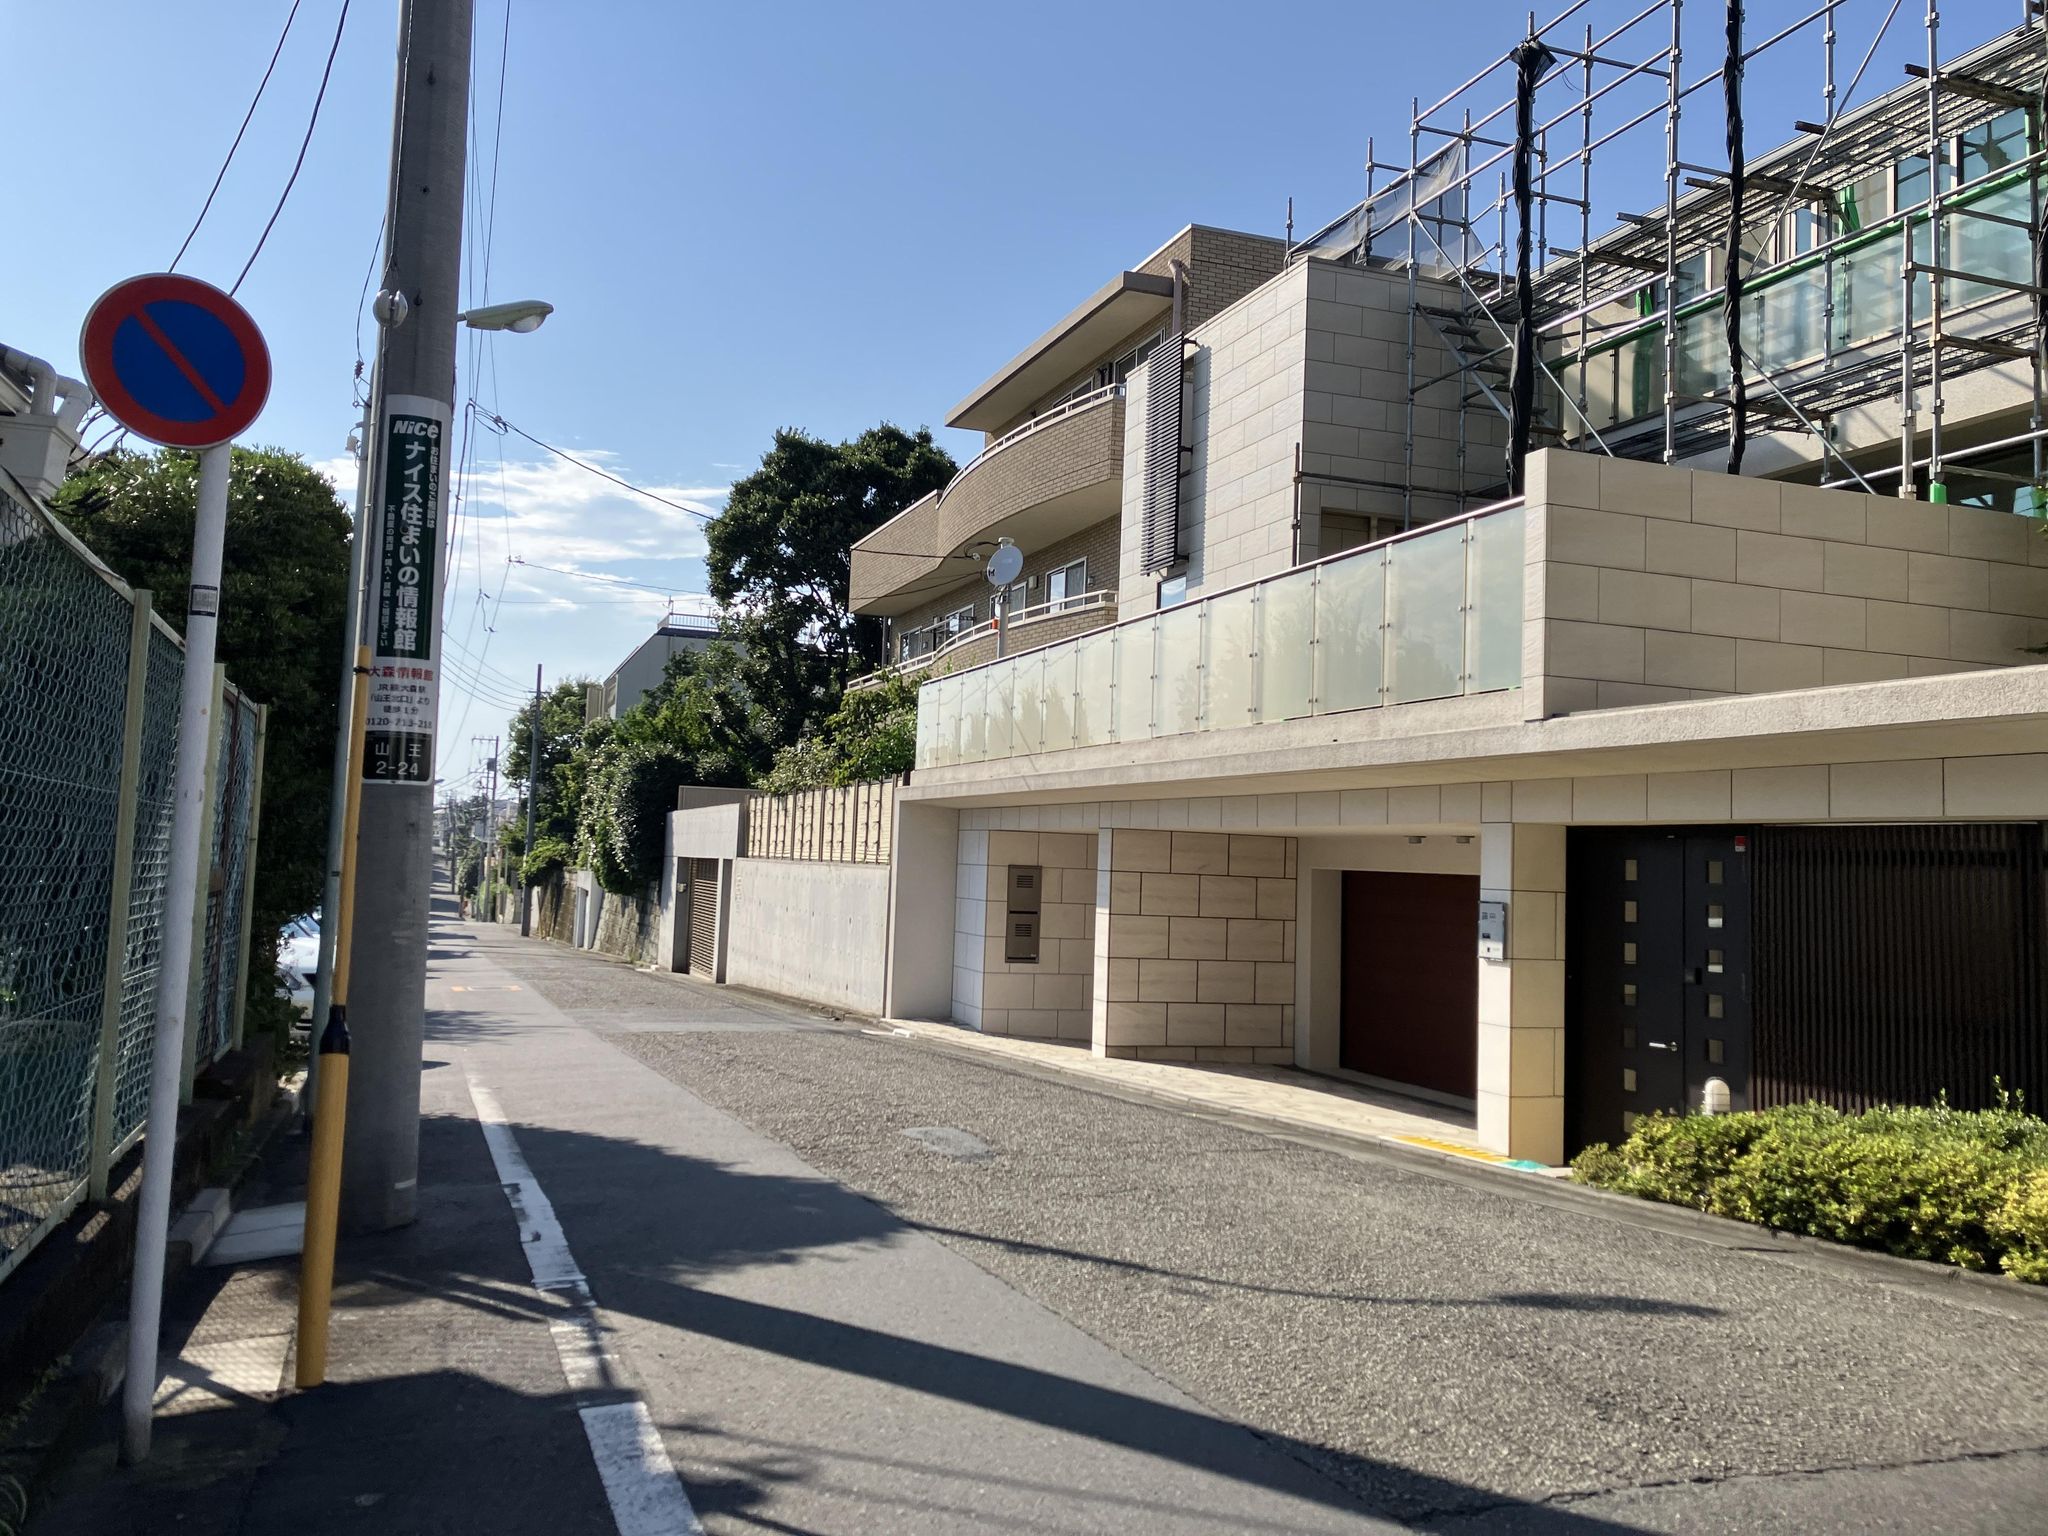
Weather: clear
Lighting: day
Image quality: good
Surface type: cycling surface
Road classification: residential
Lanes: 2
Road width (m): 4.0
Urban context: urban centre
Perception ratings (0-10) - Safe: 3.17, Lively: 5.6, Beautiful: 4.77, Boring: 2.61, Depressing: 4.92, Wealthy: 7.16